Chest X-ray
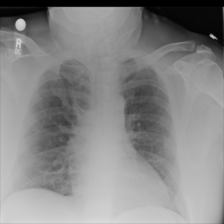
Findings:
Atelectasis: negative
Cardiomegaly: negative
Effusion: negative
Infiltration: negative
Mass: negative
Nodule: negative
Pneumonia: negative
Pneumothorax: negative
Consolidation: negative
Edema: negative
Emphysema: negative
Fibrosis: negative
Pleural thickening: negative
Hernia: negative